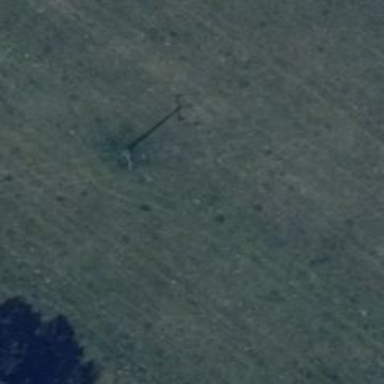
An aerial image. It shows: Minor power line.